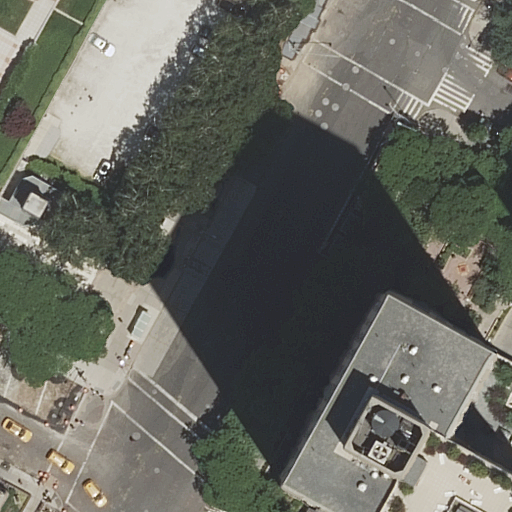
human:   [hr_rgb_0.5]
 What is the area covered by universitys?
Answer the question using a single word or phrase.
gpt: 724m2

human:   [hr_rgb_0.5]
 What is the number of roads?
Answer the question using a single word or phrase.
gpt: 15

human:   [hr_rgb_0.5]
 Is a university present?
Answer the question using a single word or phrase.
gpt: yes

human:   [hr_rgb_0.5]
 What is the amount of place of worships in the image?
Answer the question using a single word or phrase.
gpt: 1

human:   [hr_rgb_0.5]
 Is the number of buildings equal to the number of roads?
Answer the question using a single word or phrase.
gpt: no

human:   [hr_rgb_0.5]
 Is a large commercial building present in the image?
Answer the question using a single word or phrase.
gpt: no

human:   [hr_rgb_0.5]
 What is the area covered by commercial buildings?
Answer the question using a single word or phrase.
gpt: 0m2

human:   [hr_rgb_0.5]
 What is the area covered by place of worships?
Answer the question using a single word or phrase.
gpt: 732m2

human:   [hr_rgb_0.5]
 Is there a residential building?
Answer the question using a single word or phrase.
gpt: yes

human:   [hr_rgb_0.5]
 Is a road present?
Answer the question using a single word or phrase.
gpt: yes

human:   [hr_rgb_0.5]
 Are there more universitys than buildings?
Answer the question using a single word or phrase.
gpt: no

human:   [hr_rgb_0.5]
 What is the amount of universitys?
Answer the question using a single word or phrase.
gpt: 1

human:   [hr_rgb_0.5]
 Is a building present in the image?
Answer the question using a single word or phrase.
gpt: yes

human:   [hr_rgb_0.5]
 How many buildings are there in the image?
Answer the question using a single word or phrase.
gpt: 3

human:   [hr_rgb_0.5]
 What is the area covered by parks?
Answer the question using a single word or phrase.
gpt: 206m2

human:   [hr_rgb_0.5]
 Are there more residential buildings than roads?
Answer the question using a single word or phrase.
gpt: no

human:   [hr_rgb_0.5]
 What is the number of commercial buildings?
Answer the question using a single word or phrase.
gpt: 0

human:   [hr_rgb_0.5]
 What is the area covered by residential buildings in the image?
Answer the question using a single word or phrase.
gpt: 858m2

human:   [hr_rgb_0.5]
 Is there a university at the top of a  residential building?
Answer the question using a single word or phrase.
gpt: yes

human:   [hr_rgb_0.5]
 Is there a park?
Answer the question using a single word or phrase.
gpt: yes

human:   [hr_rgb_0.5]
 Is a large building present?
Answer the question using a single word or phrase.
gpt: yes

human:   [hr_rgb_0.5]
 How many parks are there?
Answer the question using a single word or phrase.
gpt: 1

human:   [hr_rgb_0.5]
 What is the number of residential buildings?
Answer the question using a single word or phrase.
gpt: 2

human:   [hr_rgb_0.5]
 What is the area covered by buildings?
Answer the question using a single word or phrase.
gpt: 870m2

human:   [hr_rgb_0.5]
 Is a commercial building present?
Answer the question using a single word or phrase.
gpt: no

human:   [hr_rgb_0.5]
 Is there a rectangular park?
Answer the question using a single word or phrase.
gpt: yes

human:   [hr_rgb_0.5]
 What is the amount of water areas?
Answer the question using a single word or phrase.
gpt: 0

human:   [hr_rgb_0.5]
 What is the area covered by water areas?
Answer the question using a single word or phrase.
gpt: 0m2

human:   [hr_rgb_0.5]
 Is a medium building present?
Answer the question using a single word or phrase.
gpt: yes

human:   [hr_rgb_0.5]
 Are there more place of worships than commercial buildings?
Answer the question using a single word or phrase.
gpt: yes

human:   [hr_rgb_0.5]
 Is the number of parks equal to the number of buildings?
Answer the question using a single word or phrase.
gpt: no

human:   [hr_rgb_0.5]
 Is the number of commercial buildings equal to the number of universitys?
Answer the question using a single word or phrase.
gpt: no

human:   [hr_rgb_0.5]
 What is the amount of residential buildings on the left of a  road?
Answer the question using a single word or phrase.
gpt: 1

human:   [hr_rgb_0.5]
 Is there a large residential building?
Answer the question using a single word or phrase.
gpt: yes

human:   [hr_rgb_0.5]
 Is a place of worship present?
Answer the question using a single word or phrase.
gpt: yes

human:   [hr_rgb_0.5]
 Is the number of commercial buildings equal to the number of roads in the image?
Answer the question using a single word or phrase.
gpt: no

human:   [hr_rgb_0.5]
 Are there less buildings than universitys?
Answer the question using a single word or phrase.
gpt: no

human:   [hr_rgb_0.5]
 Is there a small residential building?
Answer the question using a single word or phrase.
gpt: no

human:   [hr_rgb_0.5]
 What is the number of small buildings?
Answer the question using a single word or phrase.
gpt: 1

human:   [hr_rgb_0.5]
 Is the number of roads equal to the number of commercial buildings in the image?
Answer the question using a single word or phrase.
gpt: no

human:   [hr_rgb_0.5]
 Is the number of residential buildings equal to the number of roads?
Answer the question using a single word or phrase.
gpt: no

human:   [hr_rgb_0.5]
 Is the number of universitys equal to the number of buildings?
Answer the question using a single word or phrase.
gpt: no

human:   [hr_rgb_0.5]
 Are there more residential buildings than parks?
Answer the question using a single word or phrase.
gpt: yes

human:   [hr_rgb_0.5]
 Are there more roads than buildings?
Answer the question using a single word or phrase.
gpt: yes

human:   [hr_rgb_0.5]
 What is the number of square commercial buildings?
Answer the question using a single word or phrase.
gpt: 0

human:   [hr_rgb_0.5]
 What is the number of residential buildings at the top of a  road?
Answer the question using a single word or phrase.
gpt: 0

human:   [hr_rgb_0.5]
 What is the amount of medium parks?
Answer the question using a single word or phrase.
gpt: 1

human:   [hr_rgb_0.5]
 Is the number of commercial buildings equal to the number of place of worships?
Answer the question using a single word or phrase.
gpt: no

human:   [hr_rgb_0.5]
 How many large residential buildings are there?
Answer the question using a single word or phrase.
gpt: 1

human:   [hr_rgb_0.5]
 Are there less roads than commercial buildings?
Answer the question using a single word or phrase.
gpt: no

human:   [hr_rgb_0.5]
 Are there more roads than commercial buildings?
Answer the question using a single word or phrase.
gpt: yes

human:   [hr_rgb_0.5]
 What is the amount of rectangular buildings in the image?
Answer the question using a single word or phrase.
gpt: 1

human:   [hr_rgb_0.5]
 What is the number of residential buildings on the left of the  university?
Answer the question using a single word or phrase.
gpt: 0

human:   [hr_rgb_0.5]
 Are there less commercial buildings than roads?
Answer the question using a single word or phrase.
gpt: yes

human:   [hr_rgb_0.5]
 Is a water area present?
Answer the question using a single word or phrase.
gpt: no

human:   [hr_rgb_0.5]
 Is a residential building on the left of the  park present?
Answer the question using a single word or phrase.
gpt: yes

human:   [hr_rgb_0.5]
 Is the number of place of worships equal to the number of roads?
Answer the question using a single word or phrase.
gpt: no

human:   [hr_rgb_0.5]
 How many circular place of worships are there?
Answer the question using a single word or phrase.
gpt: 0

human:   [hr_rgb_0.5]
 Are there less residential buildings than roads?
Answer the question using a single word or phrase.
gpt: yes

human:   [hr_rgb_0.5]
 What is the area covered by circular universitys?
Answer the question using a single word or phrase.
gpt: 0m2

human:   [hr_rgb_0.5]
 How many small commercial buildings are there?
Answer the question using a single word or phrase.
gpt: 0

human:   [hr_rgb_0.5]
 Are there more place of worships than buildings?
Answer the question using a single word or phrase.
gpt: no

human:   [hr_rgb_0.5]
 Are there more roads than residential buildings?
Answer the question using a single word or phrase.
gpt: yes

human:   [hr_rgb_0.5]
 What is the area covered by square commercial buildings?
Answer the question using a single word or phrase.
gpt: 0m2